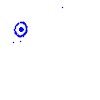
Particle: electron